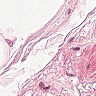
Metastatic tissue present: no